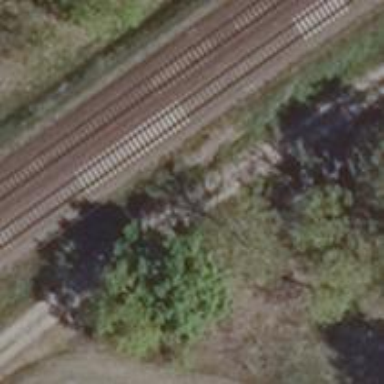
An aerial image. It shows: Compacted track with grade2 surface.